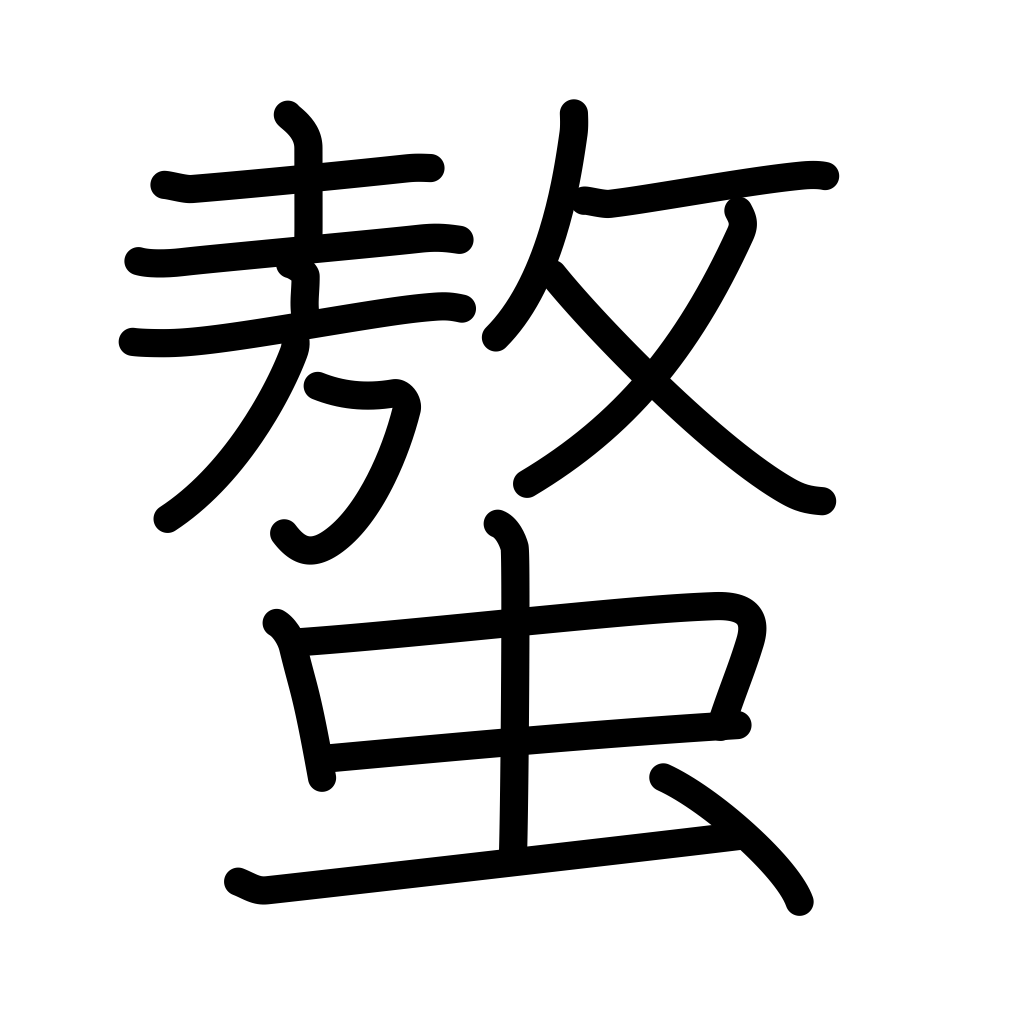
Meaning: claws